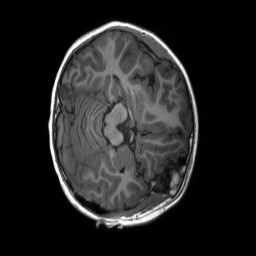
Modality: T1w
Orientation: axial
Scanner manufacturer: siemens
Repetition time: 2.3 s
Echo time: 0.00229 s